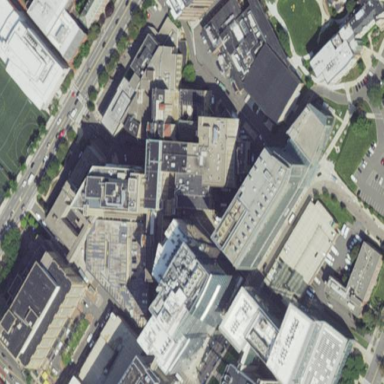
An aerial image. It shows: Hospital providing healthcare services.